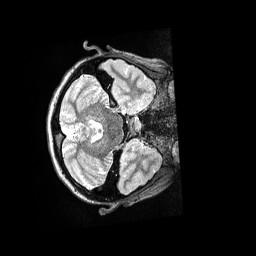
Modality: T2w
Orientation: axial
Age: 10
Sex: male
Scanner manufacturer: siemens
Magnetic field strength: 3 T
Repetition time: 3.2 s
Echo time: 0.564 s